Aerial crown-view tile of a tropical tree (Barro Colorado Island, Panama), acquired 20241216:
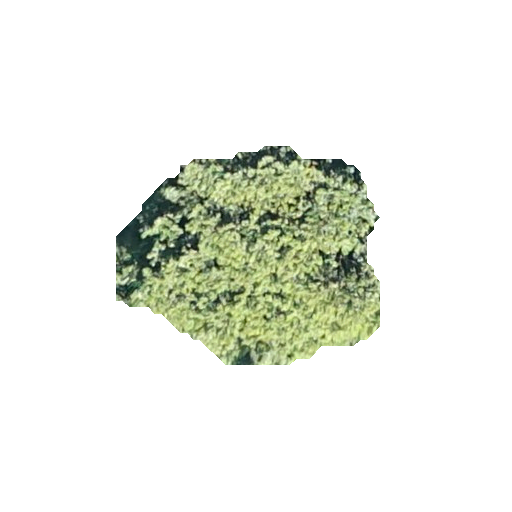
Species: Luehea seemannii
GBIF accepted scientific name: Luehea seemannii
Crown area: 63.835 m²